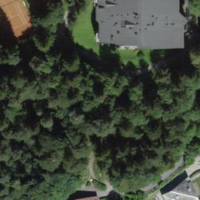
EUNIS habitat code: 44
Species observed at this site:
Galeopsis tetrahit